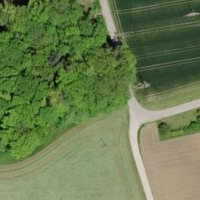
EUNIS habitat code: 52
Species observed at this site:
Echinochloa crus-galli